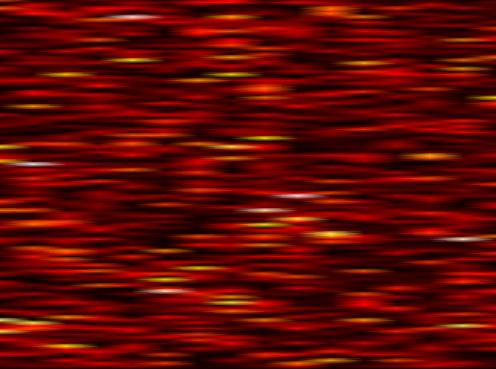
Label: FBMC